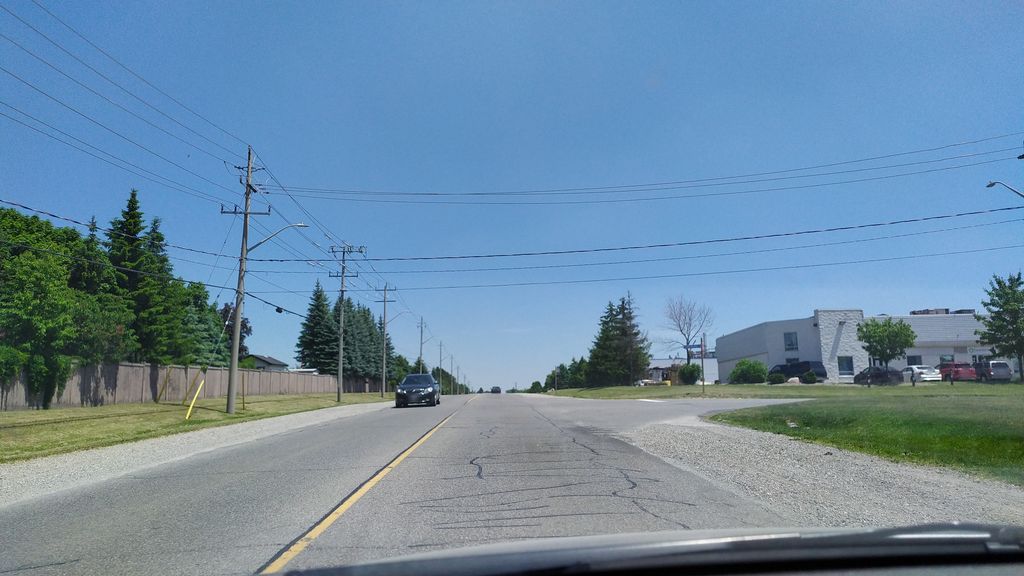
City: kitchener-waterloo